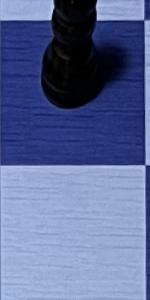
Label: Empty